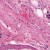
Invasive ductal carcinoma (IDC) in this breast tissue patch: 0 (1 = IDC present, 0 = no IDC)